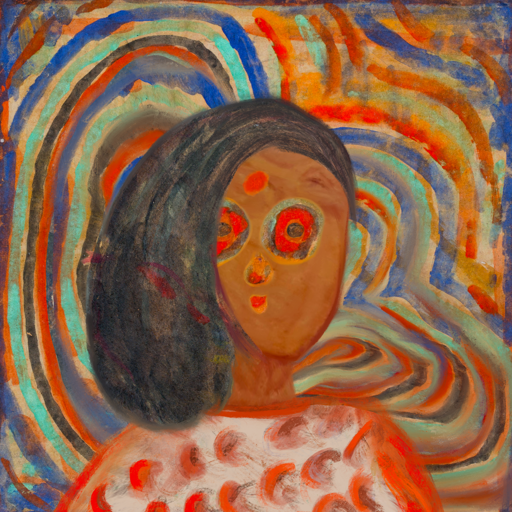
Background: Sisters, Head And Neck Front: Pious_Lady, Face Front: Sisters, Bust: Rupkatha, Hair Front: Gypsy_Mother, Head Accessory: Blank, Second Necklace: Blank, Necklace: Blank, Baby: Blank